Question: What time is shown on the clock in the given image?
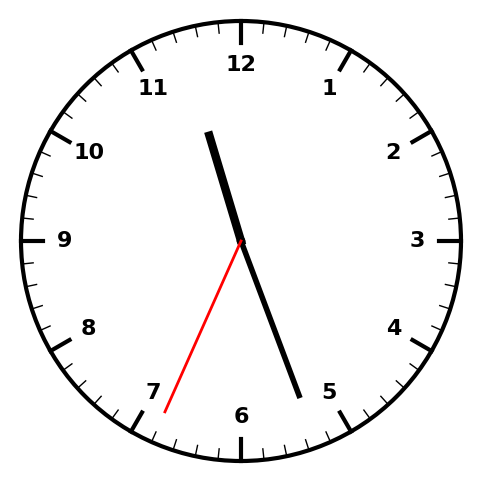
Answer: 11:26:34